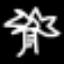
Label: palm tree